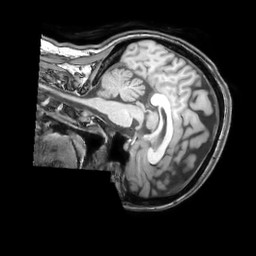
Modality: T1w
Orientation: sagittal
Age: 38
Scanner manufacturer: philips
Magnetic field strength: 3 T
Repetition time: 0.007 s
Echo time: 0.003501 s